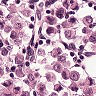
Metastatic tissue present: yes